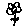
Label: flower